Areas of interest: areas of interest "Soccer Field"
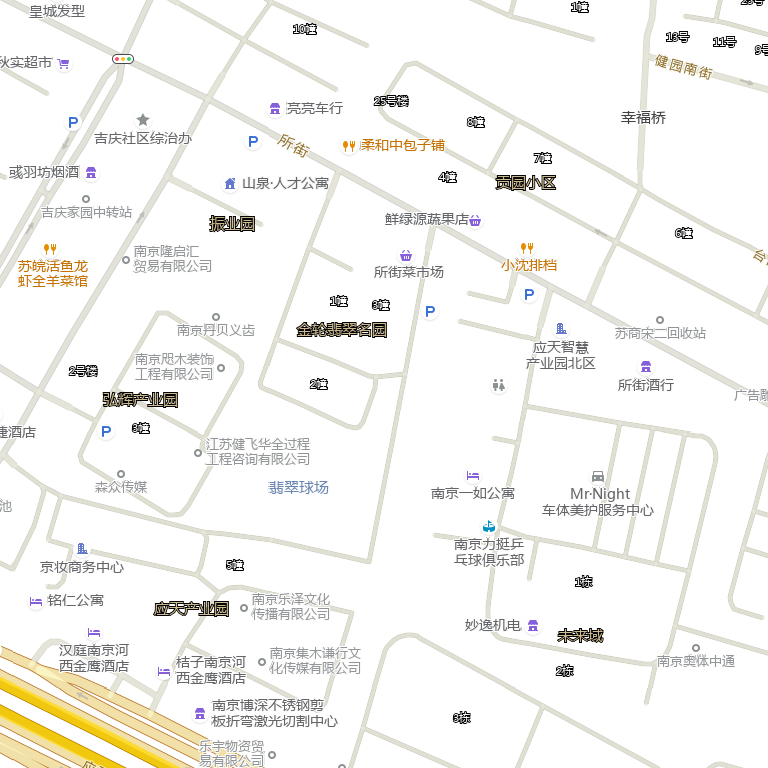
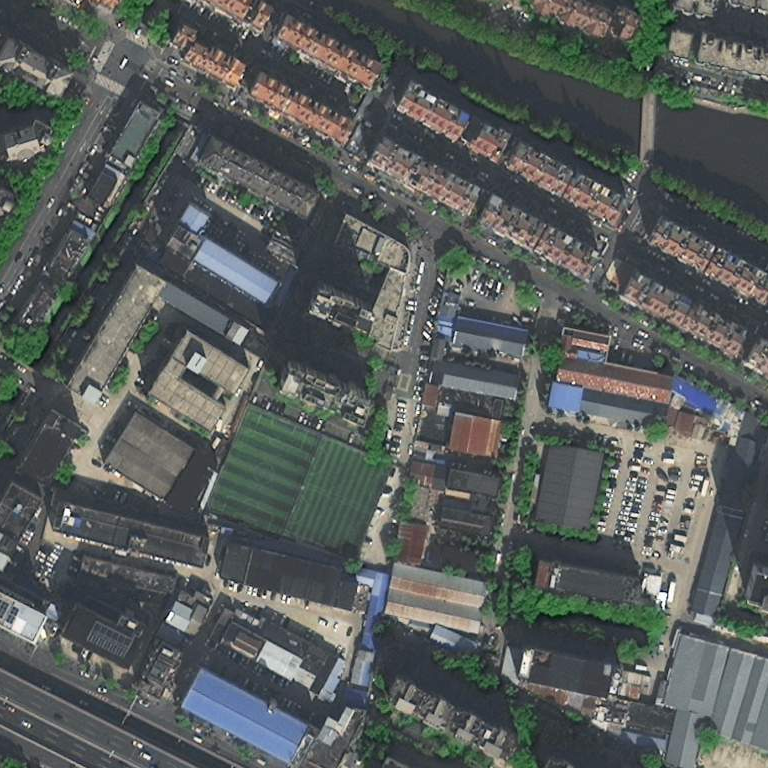